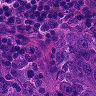
Metastatic tissue present: yes